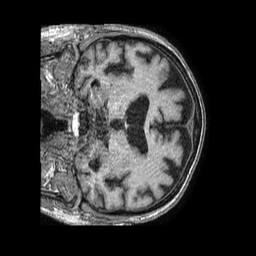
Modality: T1w
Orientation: coronal
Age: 87
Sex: male
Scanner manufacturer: philips
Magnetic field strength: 1.5 T
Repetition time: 0.007571 s
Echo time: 0.003438 s